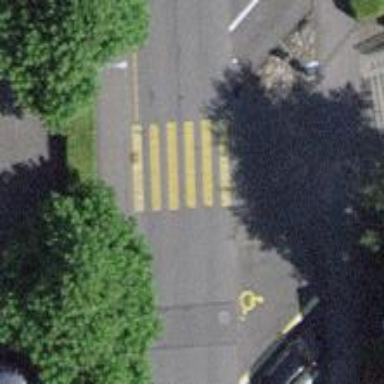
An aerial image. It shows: Zebra crossing on footway.